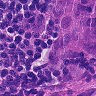
Metastatic tissue present: yes